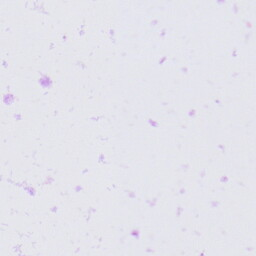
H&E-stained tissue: Prostate